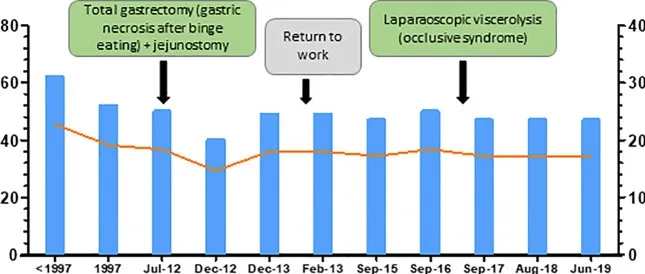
Clinical case timeline.
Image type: chart (chart)